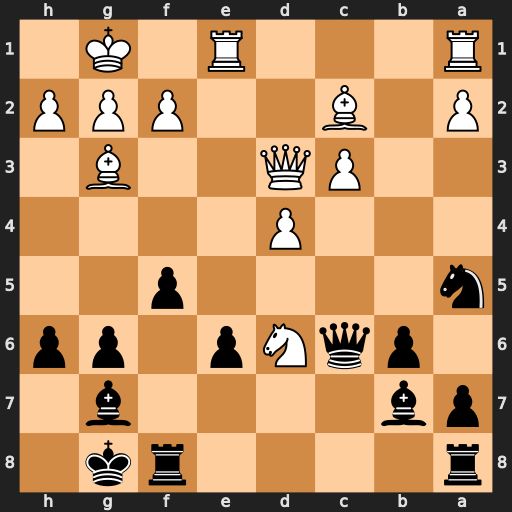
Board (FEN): r4rk1/pb4b1/1pqNp1pp/n4p2/3P4/2PQ2B1/P1B2PPP/R3R1K1
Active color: b
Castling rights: -
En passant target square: -
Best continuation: Qxg2#